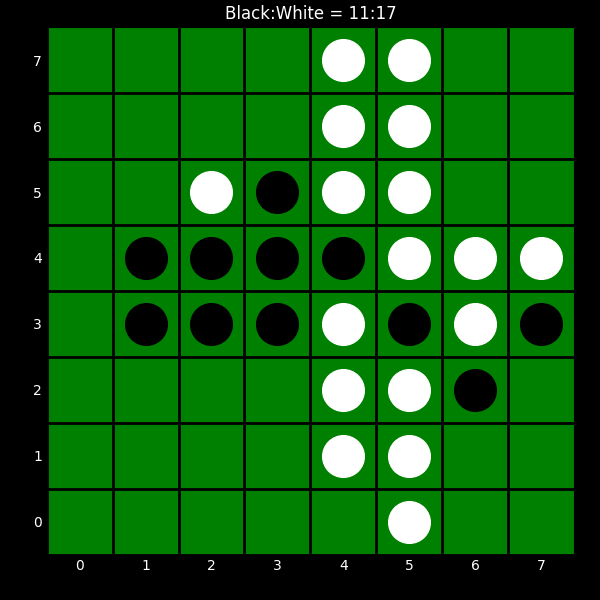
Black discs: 11
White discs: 17